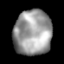
Tissue: lung
Cell type: T cells
Senescence score: 0.2093
Nuclear area (px): 1684
Mean DAPI intensity: 155.376